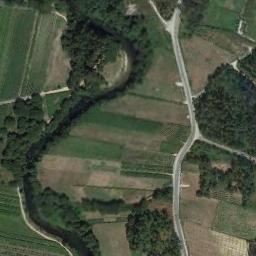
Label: river